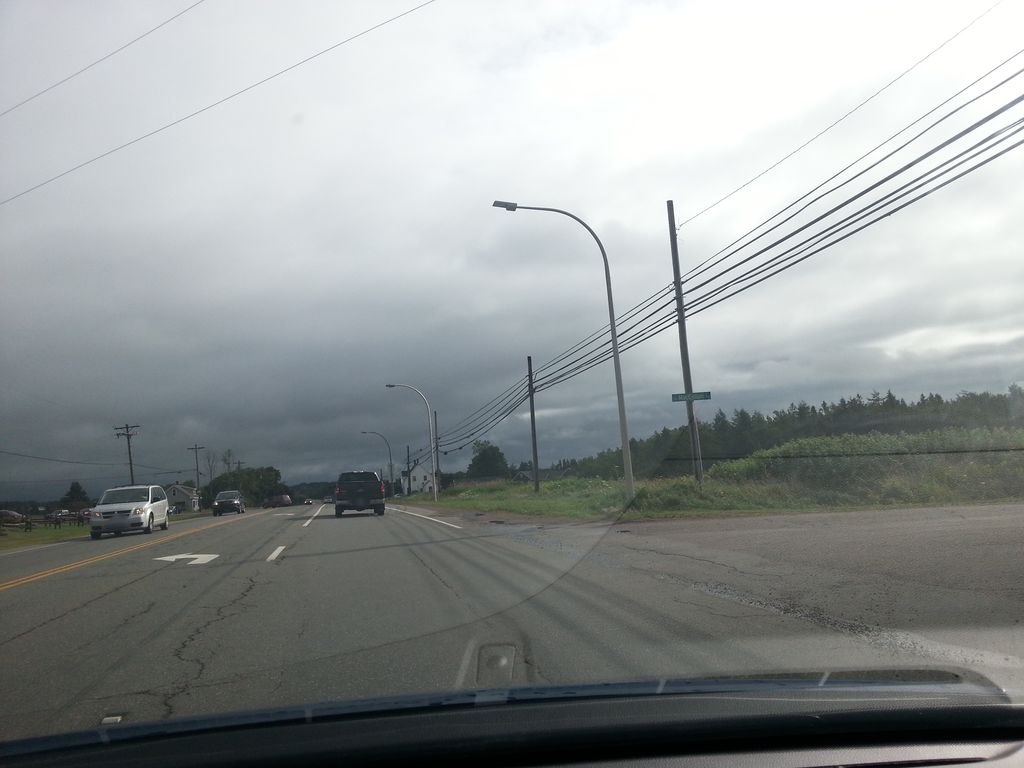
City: charlottetown